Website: crate-barrel
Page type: account-dashboard
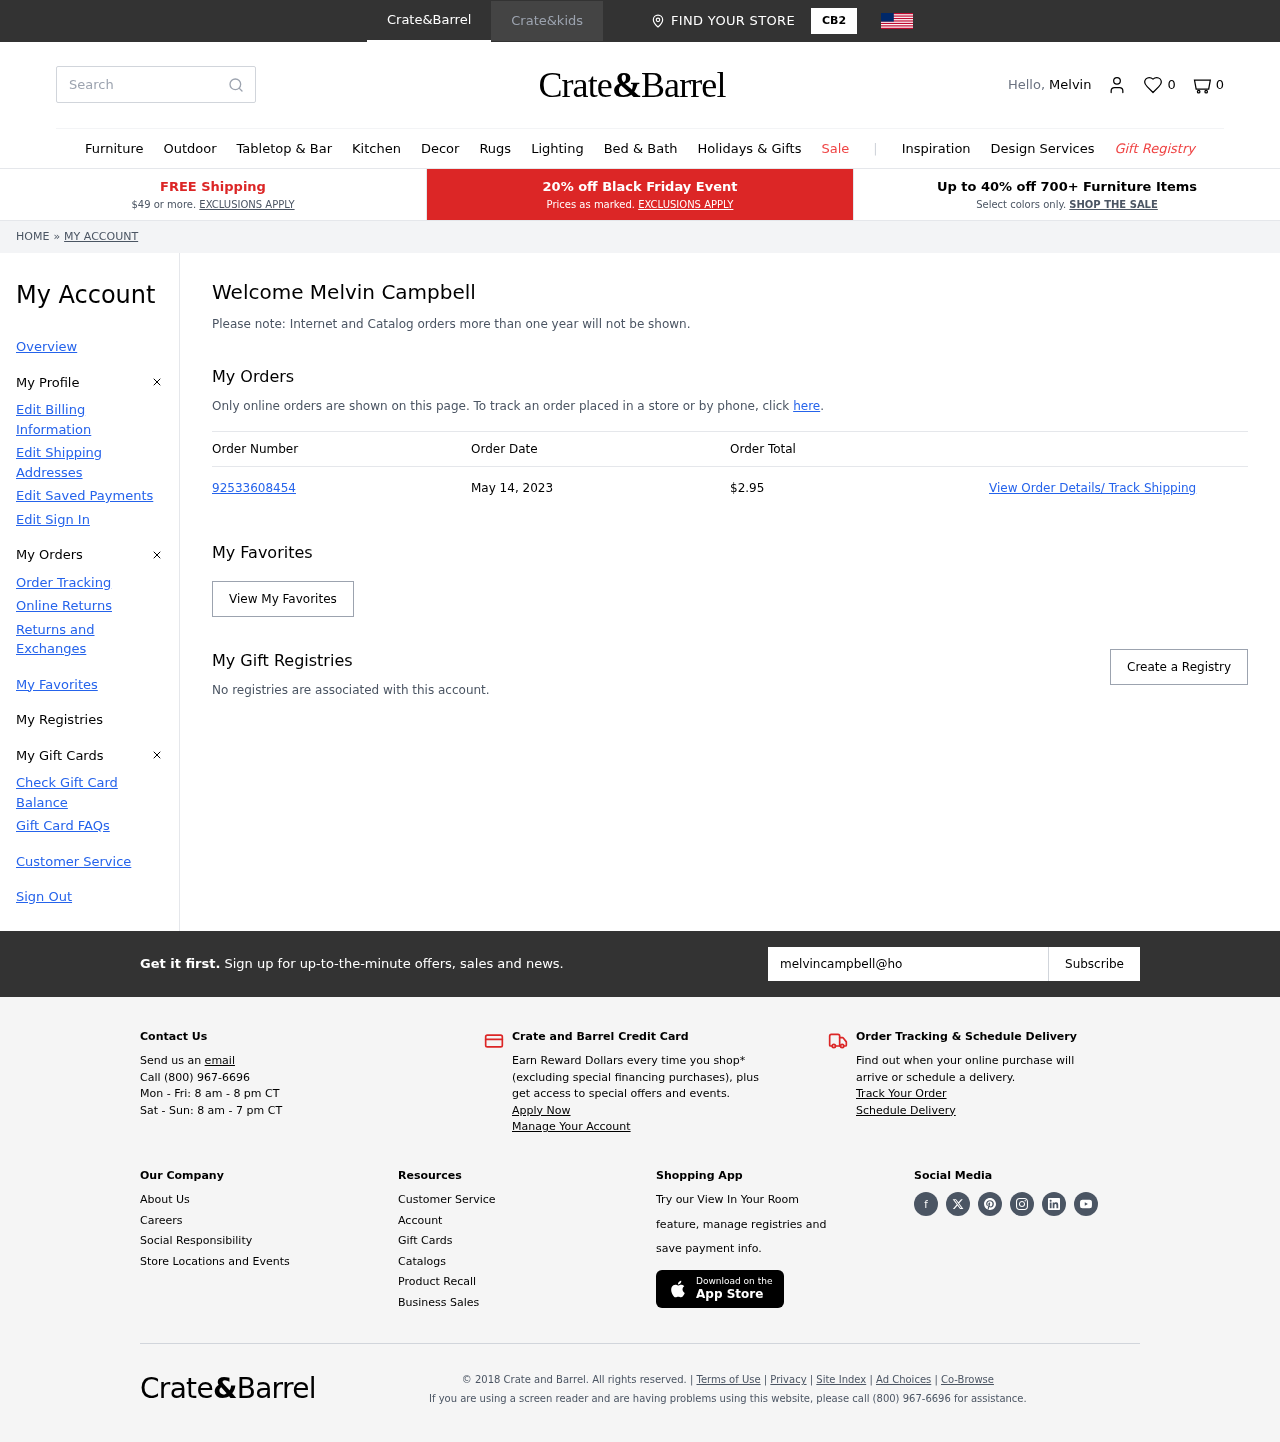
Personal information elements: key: PII_EMAIL
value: melvincampbell@hotmail.com
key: PII_FIRSTNAME
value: Melvin
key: PII_FULLNAME
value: Melvin Campbell
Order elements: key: ORDER_NUM_ITEMS
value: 0
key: ORDER_NUMBER
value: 92533608454
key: ORDER_DATE
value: May 14, 2023
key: ORDER_TOTAL
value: $2.95
Search elements: key: HEADER_SEARCH
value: Search
Other elements: key: FAVORITES_COUNT
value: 0